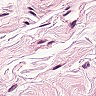
Metastatic tissue present: no